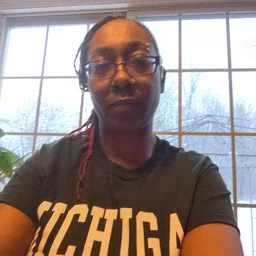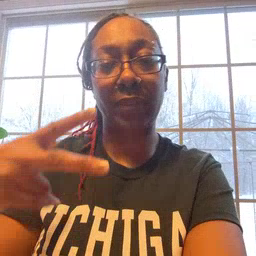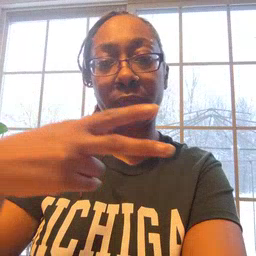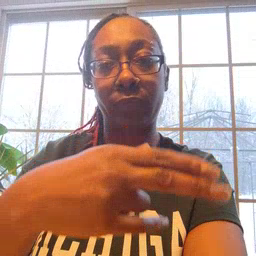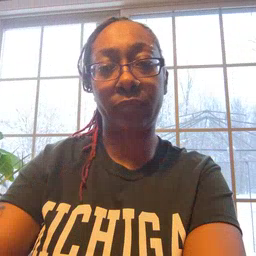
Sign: scissors